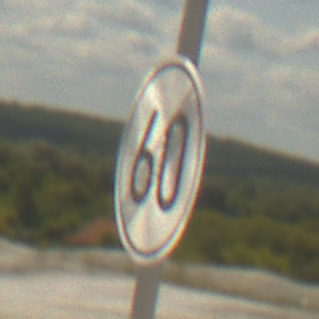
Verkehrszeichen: EndeGeschwindigkeit60
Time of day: Midday
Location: Outdoor (Beach)
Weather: PartlyCloudy
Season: NotSpecified
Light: Natural